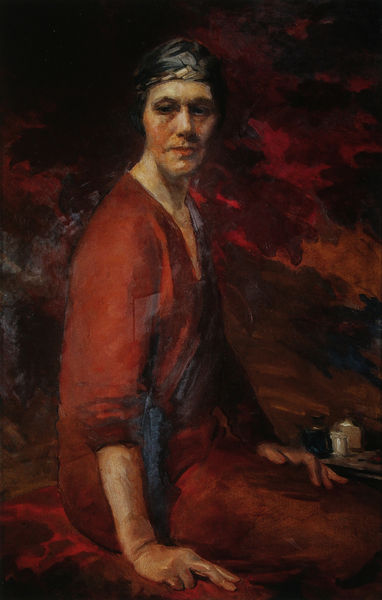
Titel: Selbstporträt
Künstler: Cecilia Beaux
Schlagwörter: blau, dunkel, feuer, gemälde, hand, himmel, kopf, mann, wolken, grob, sitzen, ausschnitt, blume, braun, finger, frau, frisur, geste, hintergrund, kleid, licht, mund, nacht, nase, orange, schwarz, stirn, tisch, weiss, blick, dame, gürtel, rose, rot, tuch, beige, haube, malerei, arm, arme, augen, gesicht, kleidung, mensch, stirnband, ärmel, hände, portrait, porträt, öl, gewand, haare, sitzend, person, kinn, lippen, schulter, traurig, kanne, kopfbedeckung, haltung, unruhe, kopftuch, ernst, streng, glanz, aufrecht, dunkelrot, seitenansicht, tasse, schoß, selbstporträt, abendrot, ton in ton, reflexion, blut, mundwinkel, selbstbildnis, flecken, schminktisch, selbstportrait, unterarm, fleckig, schminken, gefäße, turban, kosmetik, unruhig, flacon, rotes gewand, hanf, stirnreif, handhaltung, vehement, roter hintergrund, dunkelhand